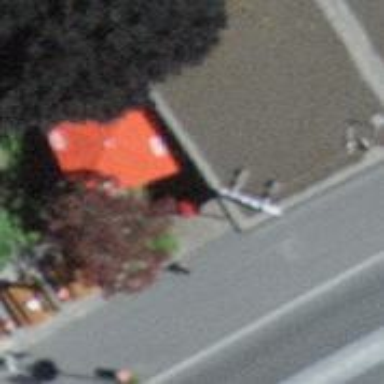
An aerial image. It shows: Red public bookcase.